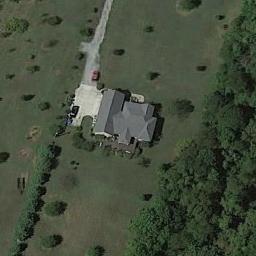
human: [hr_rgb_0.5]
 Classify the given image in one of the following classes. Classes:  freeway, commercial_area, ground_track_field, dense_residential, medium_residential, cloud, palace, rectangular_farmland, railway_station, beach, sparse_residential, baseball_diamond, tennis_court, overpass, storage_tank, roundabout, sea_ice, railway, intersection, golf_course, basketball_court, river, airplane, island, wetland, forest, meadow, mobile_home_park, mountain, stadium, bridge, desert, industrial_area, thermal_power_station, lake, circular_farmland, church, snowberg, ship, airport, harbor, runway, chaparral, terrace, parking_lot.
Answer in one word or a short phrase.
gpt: sparse_residential